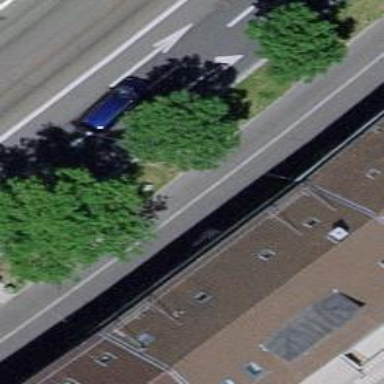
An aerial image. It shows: Tree-lined avenue.